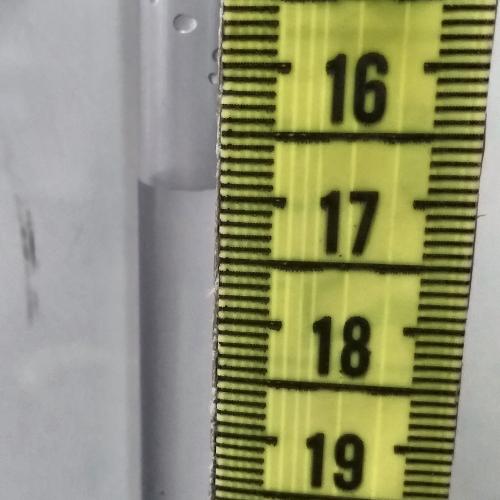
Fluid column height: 16.9 cm